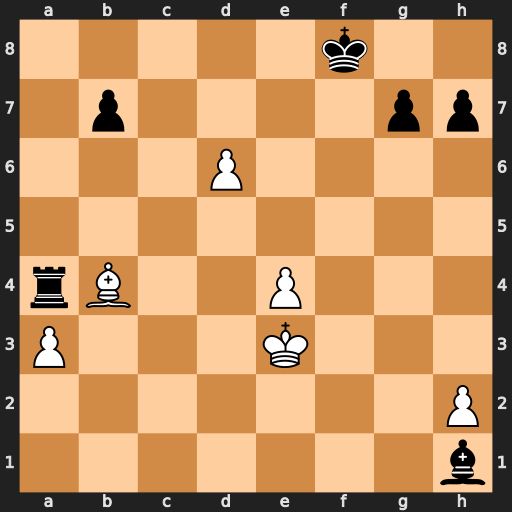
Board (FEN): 5k2/1p4pp/3P4/8/rB2P3/P3K3/7P/7b
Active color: w
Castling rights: -
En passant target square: -
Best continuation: d7+ Rxb4 d8=Q+